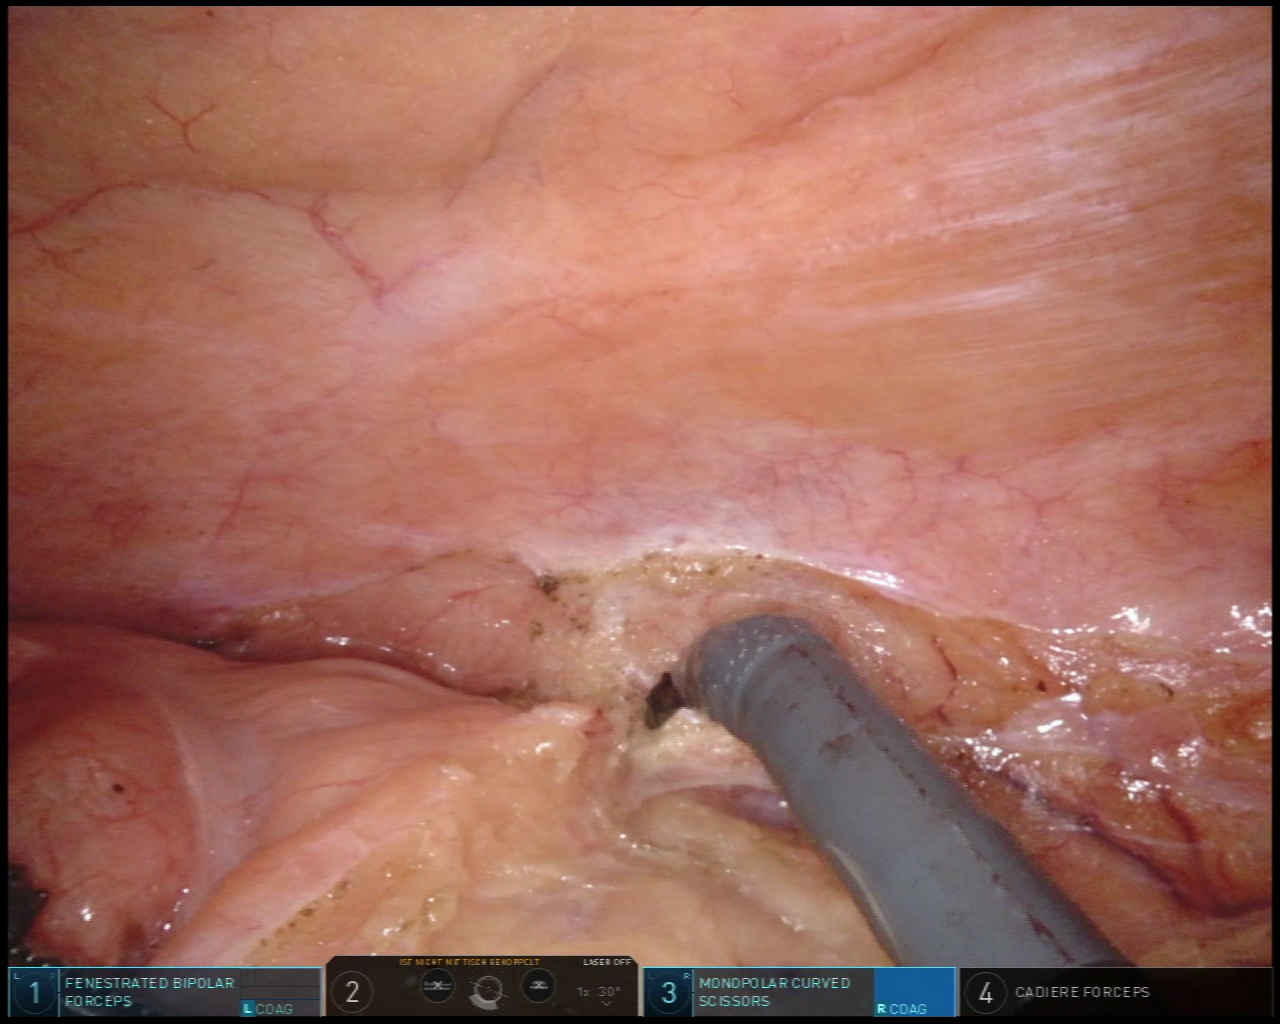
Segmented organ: colon
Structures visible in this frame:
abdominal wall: yes
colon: yes
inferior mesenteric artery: no
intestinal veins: no
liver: no
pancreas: no
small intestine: no
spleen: no
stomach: no
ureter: no
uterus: no
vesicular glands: no